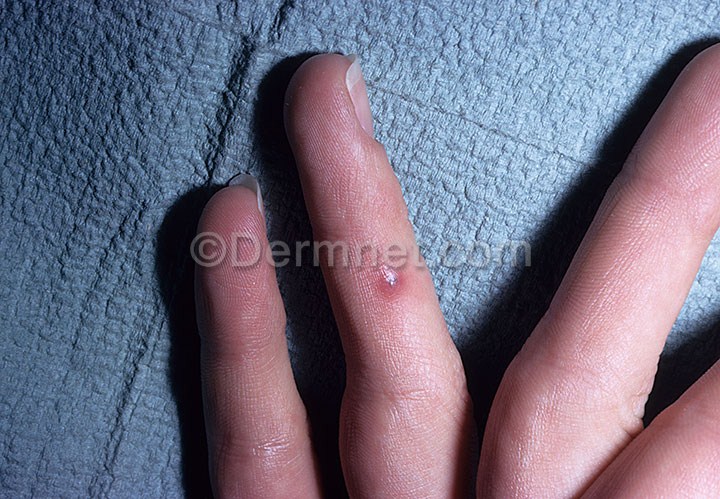
Disease: Herpes HPV and other STDs Photos